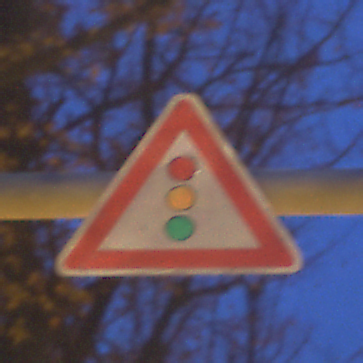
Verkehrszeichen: Lichtzeichenanlage
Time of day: Night
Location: Outdoor (Urban)
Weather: Clear
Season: NotSpecified
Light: Artificial